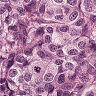
Metastatic tissue present: yes